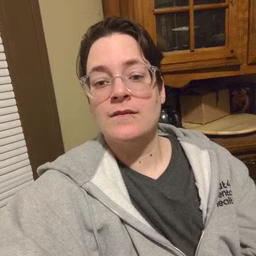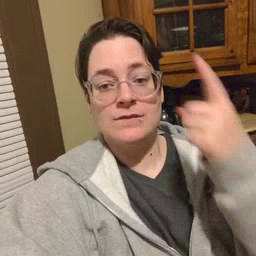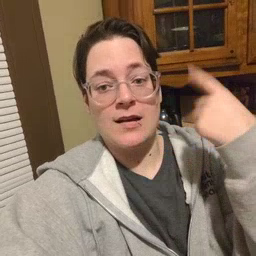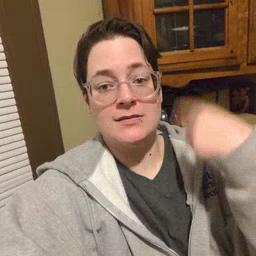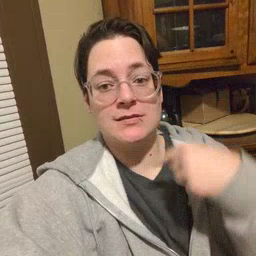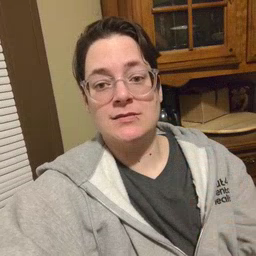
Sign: face